Group 1:
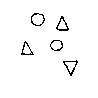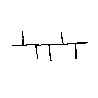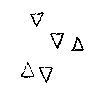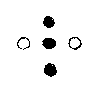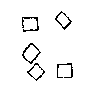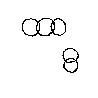
Group 2:
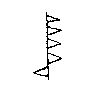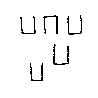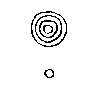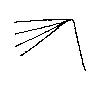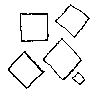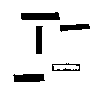
Rule separating the two groups: Two clusters of three and two vs. two clusters of four and one.
Concepts: and, cluster, conjunction logical, feature_cluster, number, same, same_shape, shape_cluster
Author: Douglas R. Hofstadter